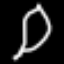
Label: leaf